Question: I would like to control the way a text is displayed in box, preferring new lines to long lines, but still allowing long lines.
Here's some examples: <URL>

- -
I would like:
-
# 2 to be like #3 without having to add that <br> manually.
-
Also, I would like the first line to be the shortest, not the last one: <URL>.
Any ideas?
(if, as I fear, it is not possible using only CSS, I am open to a nice JavaScript solution)
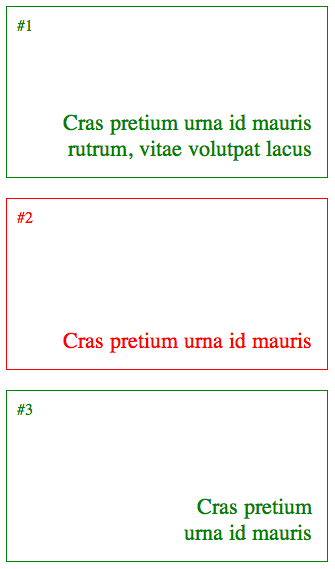
Answer: Inspired by <URL> to another question, I came up with this script that works great in most situations but still has some quirks...
'''
var minimum_gap = 5; // Minimum gap on the last line to try to put it on the first.
$(".box h1").each(function() {
var h1 = $(this),
text = h1.text(),
words = text.split(' '),
lines = [],
first_word = [],
l = 0,
i = 0;
// Adding a span to measure the width
h1.wrapInner('<span>');
var span = h1.find('span');
// Put the first word in the span and save the height
span.text(words[0]);
var height = h1.height();
// Measure width of each line
for(var i = 1; i < words.length; i++){
span.append(' ' + words[i]);
// If there's a new line
if(h1.height() > height){
lines[l] = span.width();
span.text(words[i]);
l++;
}
}
// Last line
lines[l] = span.width();
var nb_lines = lines.length;
ideal_line_width = 0;
if(nb_lines == 1) {
// If the line is "long", make it two
if(span.width() >= h1.parent().width()/2) {
ideal_line_width = h1.width()/2;
nb_lines = 2;
}
}
else {
// Compute the average lines width (except for the last one)
var sum = 0;
for(l=0;l<(nb_lines-1);l++) {
sum += lines[l];
}
var avg_width = sum/(nb_lines-1);
// If last line is shorter than the average
if(lines[nb_lines-1] < avg_width) {
var gap = avg_width - lines[nb_lines-1];
// Spread the gap among the lines
gap /= nb_lines;
if(gap > minimum_gap) {
ideal_line_width = avg_width - gap;
}
}
}
// Let's make the wanted adjustments
if(ideal_line_width != 0) {
// Determining which is the first word of each line, beginning at the end in order to get the shortest one first
l = nb_lines-1;
span.empty();
for(i=words.length-1;i>=0;i--) {
span.prepend(words[i] + ' ');
if(span.width() > ideal_line_width) {
// If there's a new line, we cancel the last word
if(h1.height() > height) {
i++;
}
span.empty();
first_word[l] = i;
l--;
}
}
// Applying the results
span.remove();
l = 1;
for(i=0;i<words.length;i++) {
h1.append(' ' + words[i]);
if(first_word[l] == i+1) {
h1.append('<br>');
l++;
}
}
}
// Or just display the text
else {
span.remove();
h1.text(text);
}
});
'''
You can <URL>. Unfortunately, I still don't like #8 and #13. Tips and improvements are welcome.